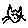
Label: cat